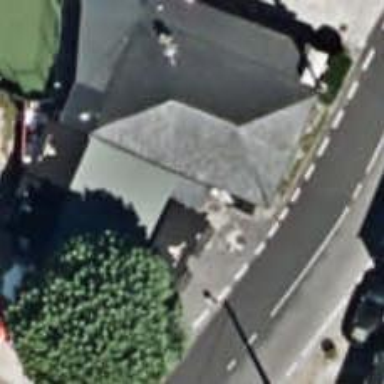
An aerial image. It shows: Pub.